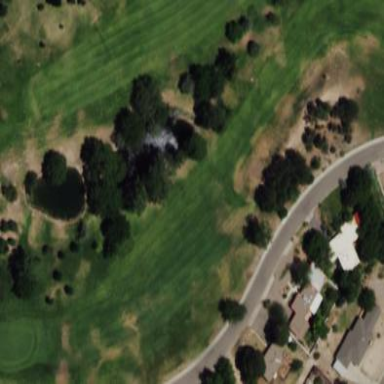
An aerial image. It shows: Grassy golf fairway.